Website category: sports
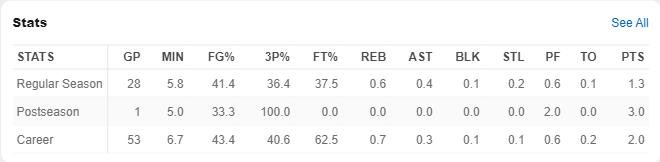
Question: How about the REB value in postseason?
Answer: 0.0

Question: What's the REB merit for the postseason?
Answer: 0.0

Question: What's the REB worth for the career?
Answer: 0.7

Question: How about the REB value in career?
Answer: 0.7

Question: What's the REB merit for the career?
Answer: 0.7

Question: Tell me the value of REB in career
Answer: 0.7

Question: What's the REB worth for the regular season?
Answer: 0.6

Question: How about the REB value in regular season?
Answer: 0.6

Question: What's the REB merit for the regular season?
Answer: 0.6

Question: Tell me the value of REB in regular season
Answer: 0.6

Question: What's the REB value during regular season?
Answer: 0.6

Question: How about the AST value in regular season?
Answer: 0.4

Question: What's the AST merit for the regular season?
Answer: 0.4

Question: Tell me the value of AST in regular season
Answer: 0.4

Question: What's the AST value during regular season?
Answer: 0.4

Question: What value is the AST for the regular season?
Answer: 0.4

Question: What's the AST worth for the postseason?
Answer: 0.0

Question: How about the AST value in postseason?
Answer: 0.0

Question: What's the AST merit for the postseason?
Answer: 0.0

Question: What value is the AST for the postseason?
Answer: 0.0

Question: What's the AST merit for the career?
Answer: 0.3

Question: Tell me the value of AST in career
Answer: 0.3

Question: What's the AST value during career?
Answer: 0.3

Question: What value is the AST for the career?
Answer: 0.3

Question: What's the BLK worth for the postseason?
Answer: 0.0

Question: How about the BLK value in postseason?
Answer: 0.0

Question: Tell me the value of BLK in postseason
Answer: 0.0

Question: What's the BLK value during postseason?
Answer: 0.0

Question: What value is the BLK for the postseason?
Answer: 0.0

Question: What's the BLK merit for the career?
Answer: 0.1

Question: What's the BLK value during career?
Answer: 0.1

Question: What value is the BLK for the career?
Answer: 0.1

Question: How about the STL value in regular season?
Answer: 0.2

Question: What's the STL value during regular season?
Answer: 0.2

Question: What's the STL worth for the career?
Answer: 0.1

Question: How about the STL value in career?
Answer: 0.1

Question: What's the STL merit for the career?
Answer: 0.1

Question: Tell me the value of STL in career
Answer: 0.1

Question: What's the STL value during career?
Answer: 0.1

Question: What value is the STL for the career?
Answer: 0.1

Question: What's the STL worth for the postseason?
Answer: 0.0

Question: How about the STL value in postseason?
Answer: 0.0

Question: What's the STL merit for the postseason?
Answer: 0.0

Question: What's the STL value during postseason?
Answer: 0.0

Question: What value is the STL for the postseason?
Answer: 0.0

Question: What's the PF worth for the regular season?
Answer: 0.6

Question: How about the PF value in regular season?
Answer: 0.6

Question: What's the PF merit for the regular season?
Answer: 0.6

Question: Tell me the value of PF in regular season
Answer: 0.6

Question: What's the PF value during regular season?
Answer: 0.6

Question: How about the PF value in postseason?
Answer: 2.0

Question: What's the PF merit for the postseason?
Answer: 2.0

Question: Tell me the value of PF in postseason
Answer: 2.0

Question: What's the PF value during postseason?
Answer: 2.0

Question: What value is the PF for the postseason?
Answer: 2.0

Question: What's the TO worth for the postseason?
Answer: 0.0

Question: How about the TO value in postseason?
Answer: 0.0

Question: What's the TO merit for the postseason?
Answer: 0.0

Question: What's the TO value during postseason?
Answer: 0.0

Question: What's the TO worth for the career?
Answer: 0.2

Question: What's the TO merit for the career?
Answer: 0.2

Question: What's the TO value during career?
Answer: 0.2

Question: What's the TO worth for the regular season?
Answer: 0.1

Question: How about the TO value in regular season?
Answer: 0.1